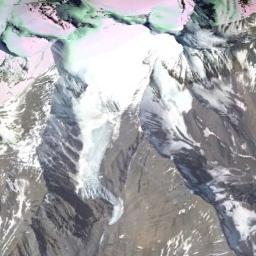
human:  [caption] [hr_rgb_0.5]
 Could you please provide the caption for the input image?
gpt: The snowberg is covered with snow and ice in the top and a horn peak remains at the top of the snowberg .

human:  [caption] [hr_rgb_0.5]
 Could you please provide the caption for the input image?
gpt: There is a lot of snow on the snowberg .

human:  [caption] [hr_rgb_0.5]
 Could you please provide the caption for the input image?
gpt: The snow berg is consist of bare land and white snow .

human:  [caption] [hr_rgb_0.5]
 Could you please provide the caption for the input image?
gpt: A snow-covered mountain covered in large areas .

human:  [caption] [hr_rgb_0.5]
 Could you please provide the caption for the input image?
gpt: There are much snow and some bare land on the snowberg .